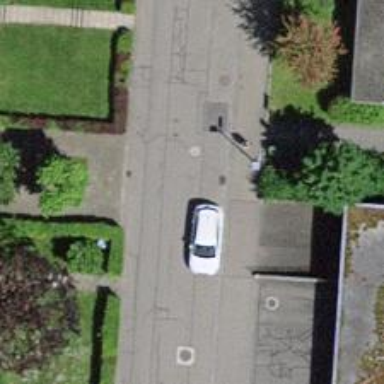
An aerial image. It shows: Footway along the road.